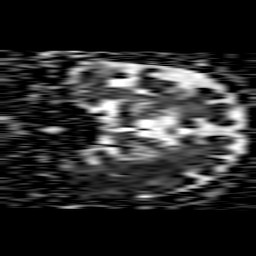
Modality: ADC
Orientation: coronal
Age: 76
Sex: male
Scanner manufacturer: philips
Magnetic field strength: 1.5 T
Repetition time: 6.862 s
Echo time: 0.1712 s